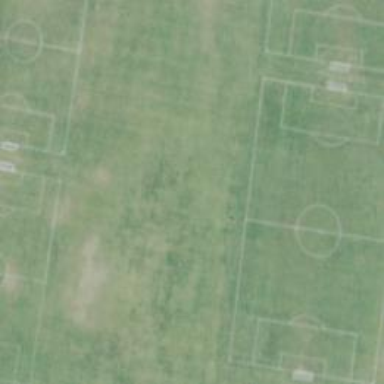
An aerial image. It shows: Soccer pitch for leisure land activities.